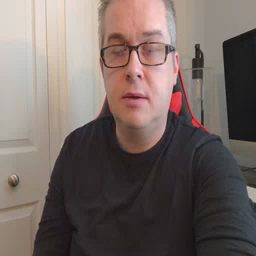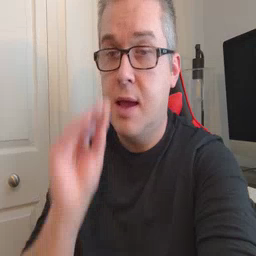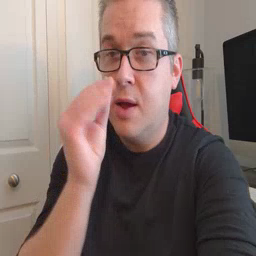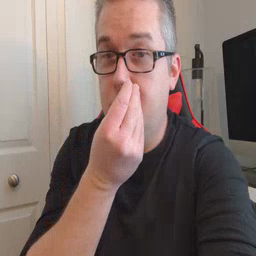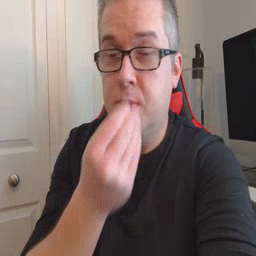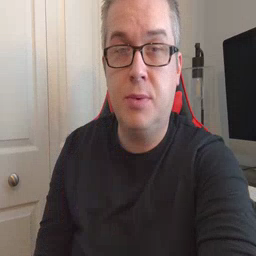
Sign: flower